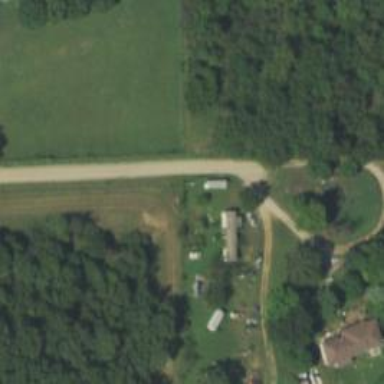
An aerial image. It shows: Unclassified road.